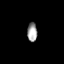
Tissue: prostate
Cell type: T cells
Senescence score: 0.6957
Nuclear area (px): 182
Mean DAPI intensity: 162.132